Question: My App on Windows 10 works fine showing time with 'AM / PM', but on Ubuntu Distro (Zorin OS), it shows 'A. M. / P. M.'
.
I'm pretty sure it is the language of the PC but I need it to be in Spanish. Either way I tried changing the default 'QLocate' to 'en' to see if it works, but it didn't, just change the date language but not the time format.
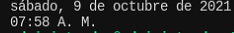
Answer: The actual display of a given locale is system dependent: it's up to the user to determine how date & times are shown. To modify this default you'll need to edit your settings on Ubunto.
Changing the locale in Qt just changes the locale which is created when creating 'QLocale()' instances: it doesn't modify the system.
If you want to display something using another locale, you can do it using the locale object. To display a date/time using another locale, you need to use the '.toString' method. For example:
'''
>>> from PyQt5.QtCore import QTime, QLocale
>>> t = QTime(12, 30, 0)
'''
...then..
'''
>>> cl = QLocale(QLocale.English)
>>> cl.toString(t)
'12:30:00 PM CEST'
'''
Or using the Netherlands (European style with 24h clock)
'''
>>> cl = QLocale(QLocale.English, QLocale.AnyScript, QLocale.Netherlands)
>>> cl.toString(t)
'12:30:00 CEST'
'''
Or Spanish generic
'''
>>> cl = QLocale(QLocale.Spanish)
>>> cl.toString(t)
'12:30:00 (CEST)'
'''
If you just want to display a time in a specific format (for example to make parsing logs simpler) you can output it in your preferred format using '.toString' on <URL>. Note though that this doesn't allow you to specify your own AM/PM markers & from Qt6 will always be in English.
The last option is to replace the output strings using standard Python string substitution.